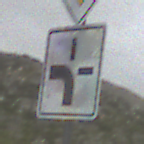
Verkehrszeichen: VerlaufVorfahrtsstrasse1
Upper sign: Vorfahrtsstrasse
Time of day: Midday
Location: Outdoor (Nature)
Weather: Overcast
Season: NotSpecified
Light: Natural